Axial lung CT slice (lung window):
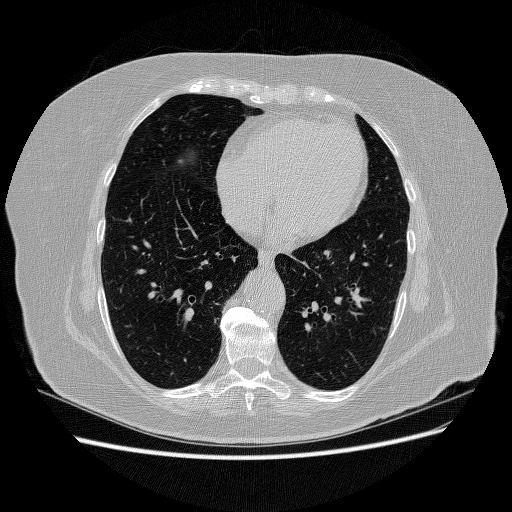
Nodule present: no